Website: slack
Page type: stored-credit-cards
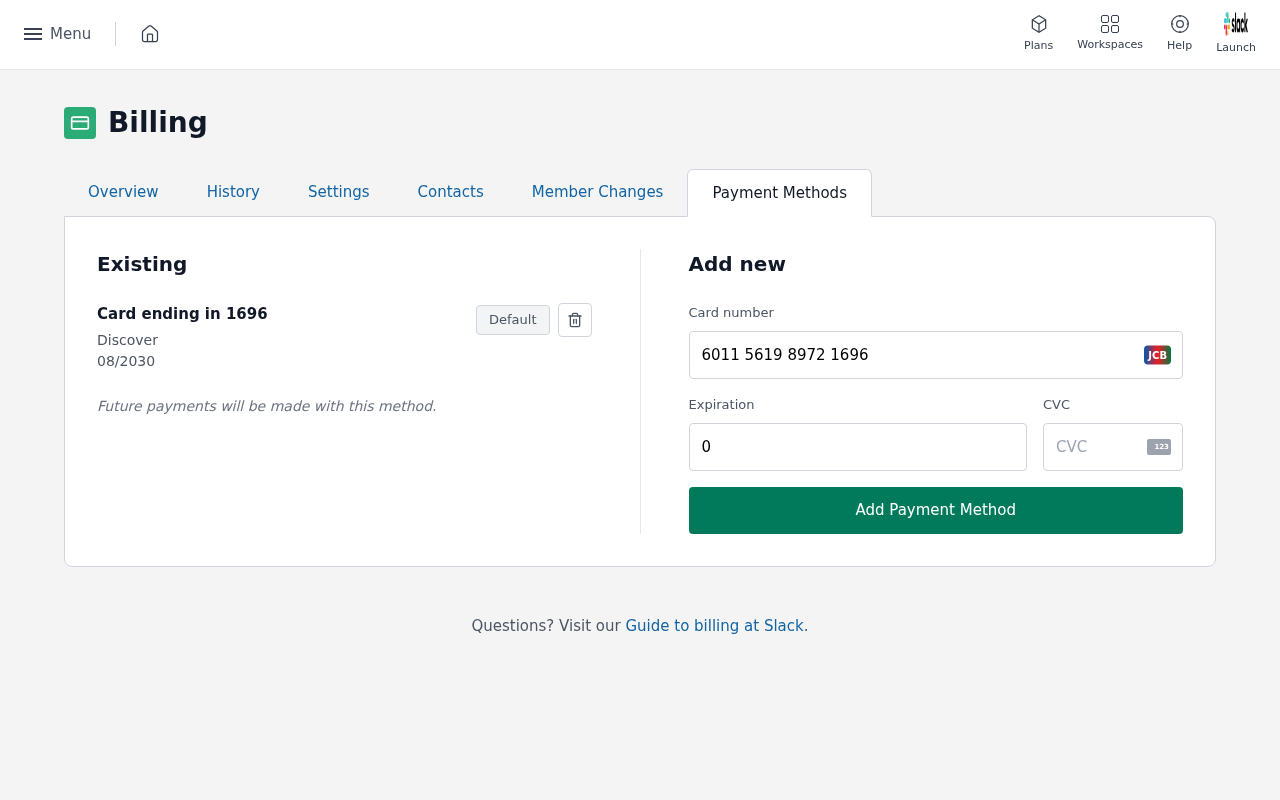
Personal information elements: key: PII_CARD_CVV
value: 412
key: PII_CARD_EXPIRY
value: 08/2030
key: PII_CARD_EXPIRY
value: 08/30
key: PII_CARD_LAST4
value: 1696
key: PII_CARD_NUMBER
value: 6011 5619 8972 1696
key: PII_CARD_TYPE
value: Discover